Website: apple
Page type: order-returns
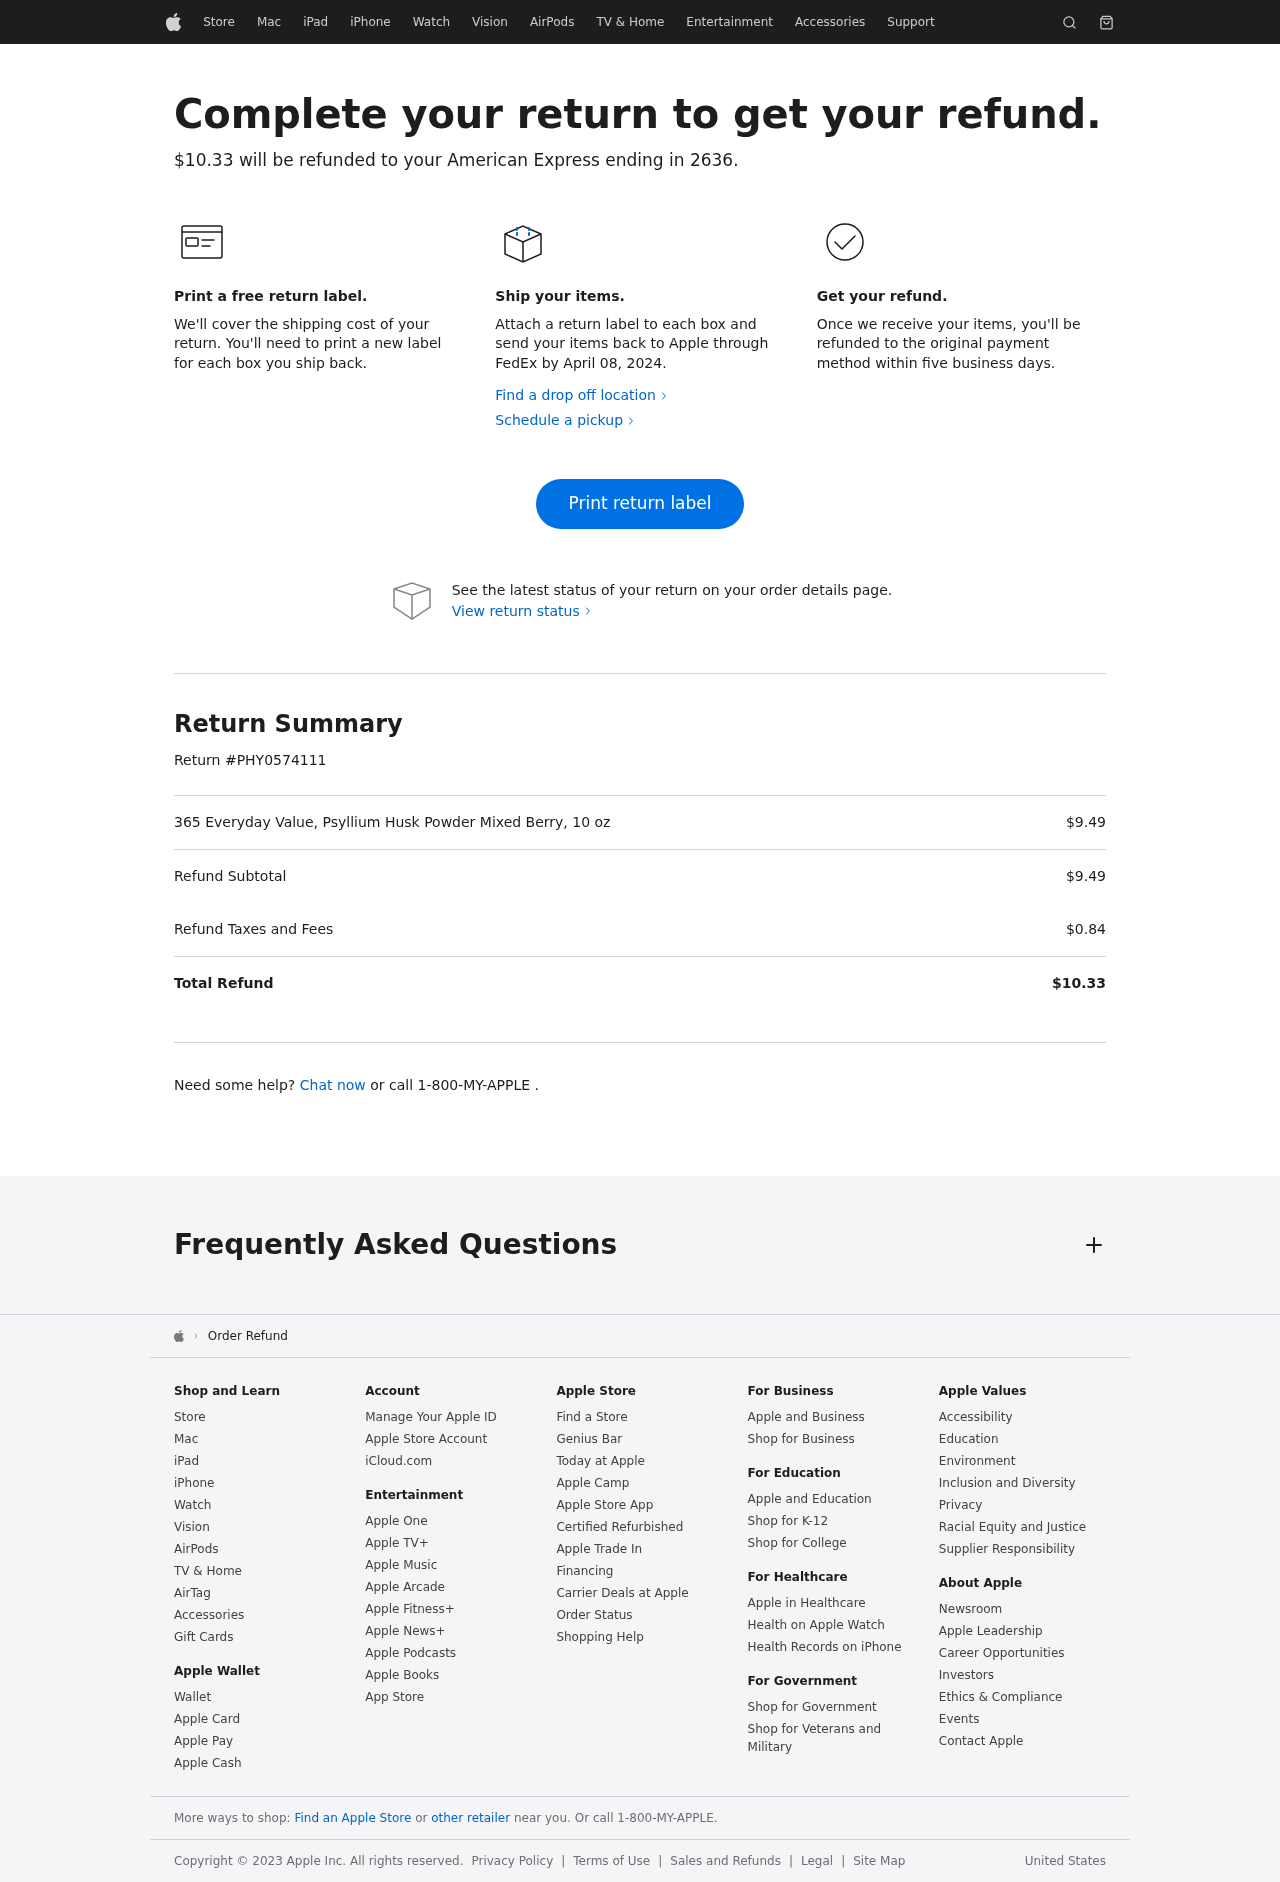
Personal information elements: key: PII_CARD_LAST4
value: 2636
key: PII_CARD_TYPE
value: American Express
Product elements: key: PRODUCT1_NAME
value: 365 Everyday Value, Psyllium Husk Powder Mixed Berry, 10 oz
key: PRODUCT1_PRICE
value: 9.49
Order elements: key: ORDER_TOTAL
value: $10.33
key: ORDER_RETURN_BY_DATE
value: April 08, 2024
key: ORDER_RETURN_ID
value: PHY0574111
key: ORDER_SUBTOTAL
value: $9.49
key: ORDER_TAX
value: $0.84